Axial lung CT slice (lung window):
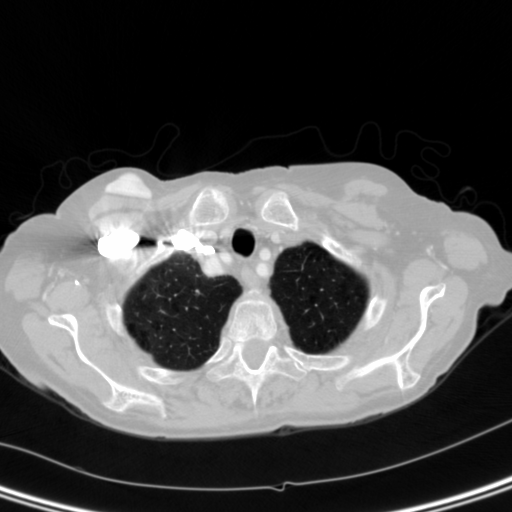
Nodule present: no